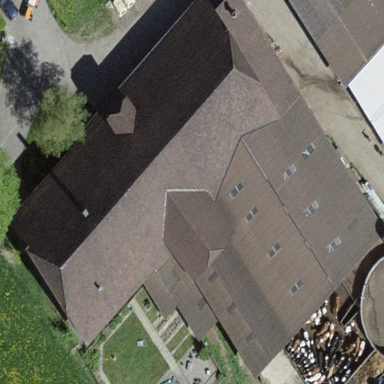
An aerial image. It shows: Farm building.